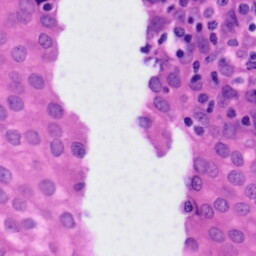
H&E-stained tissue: Tonsil